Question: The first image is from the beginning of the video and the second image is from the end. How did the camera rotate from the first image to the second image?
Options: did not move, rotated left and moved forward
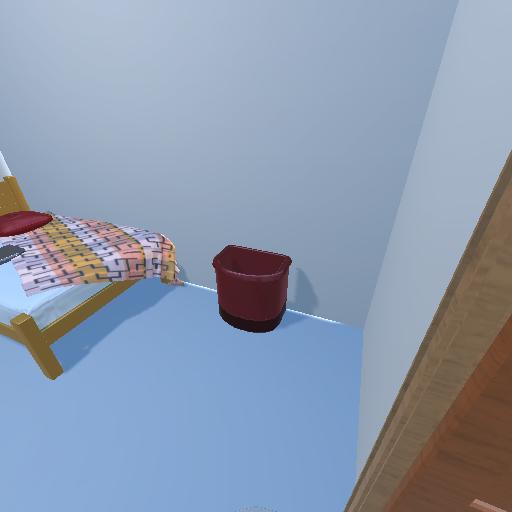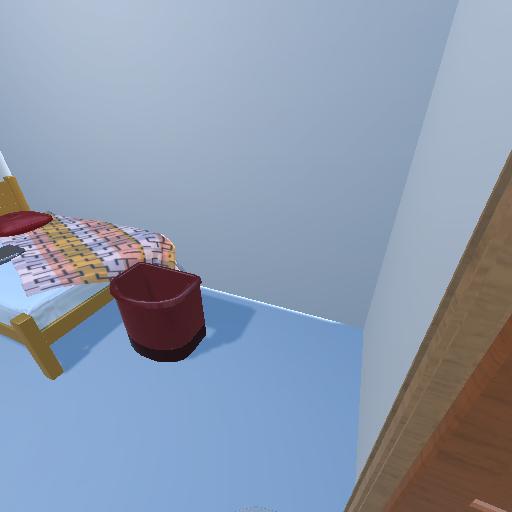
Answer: did not move